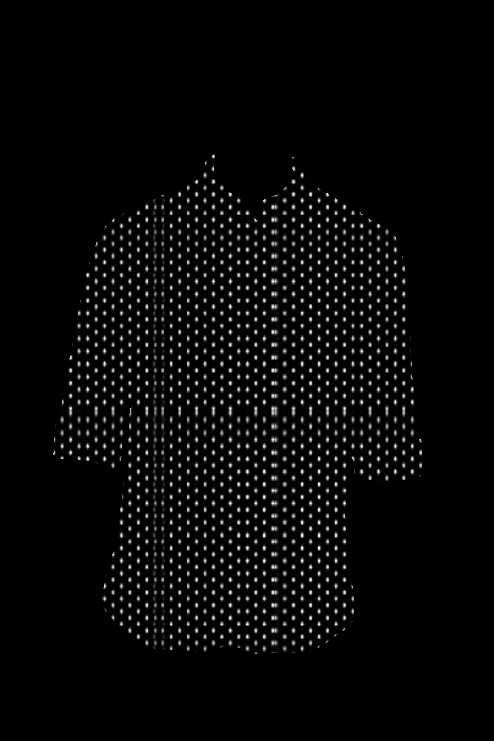
black white polka dot tee